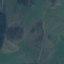
Label: Pasture